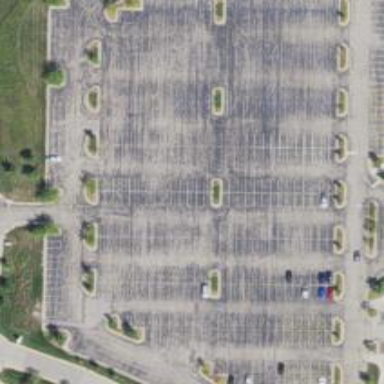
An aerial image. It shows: Parking area.